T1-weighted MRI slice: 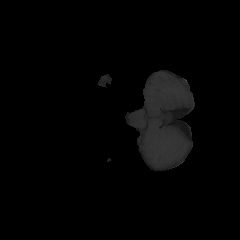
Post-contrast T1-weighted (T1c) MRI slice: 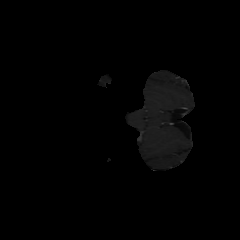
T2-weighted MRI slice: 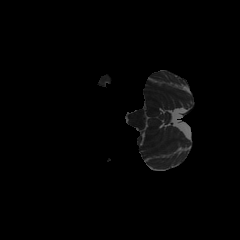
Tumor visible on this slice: no